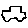
Label: car